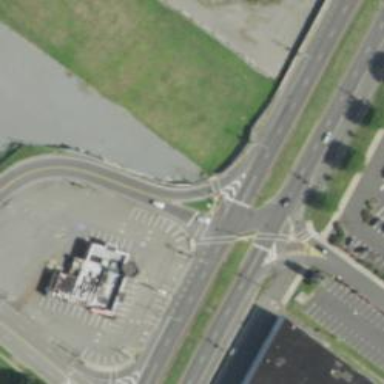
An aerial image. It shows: Trunk link highway.